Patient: sex F, age 56
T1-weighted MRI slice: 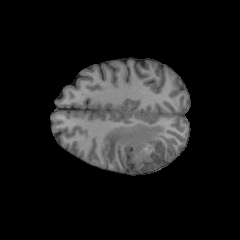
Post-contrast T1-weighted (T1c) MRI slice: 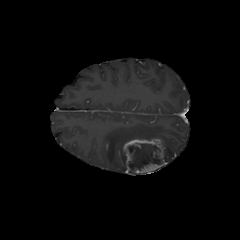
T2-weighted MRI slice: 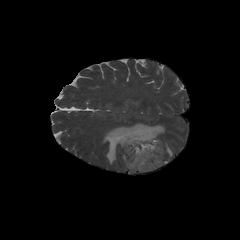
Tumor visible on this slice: yes
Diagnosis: Glioblastoma, IDH-wildtype
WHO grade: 4